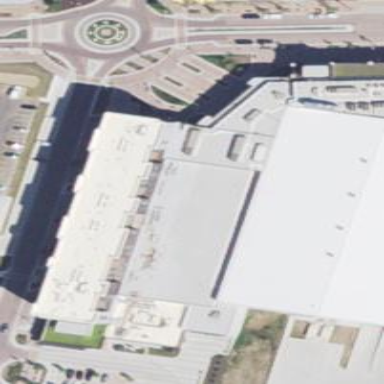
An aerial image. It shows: Building.